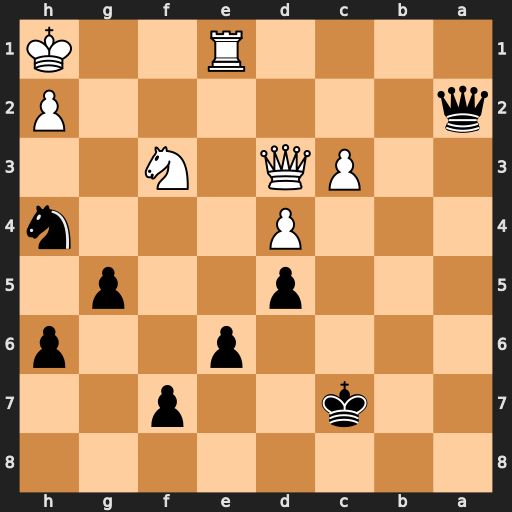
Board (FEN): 8/2k2p2/4p2p/3p2p1/3P3n/2PQ1N2/q6P/4R2K
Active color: b
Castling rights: -
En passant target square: -
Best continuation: Qg2#